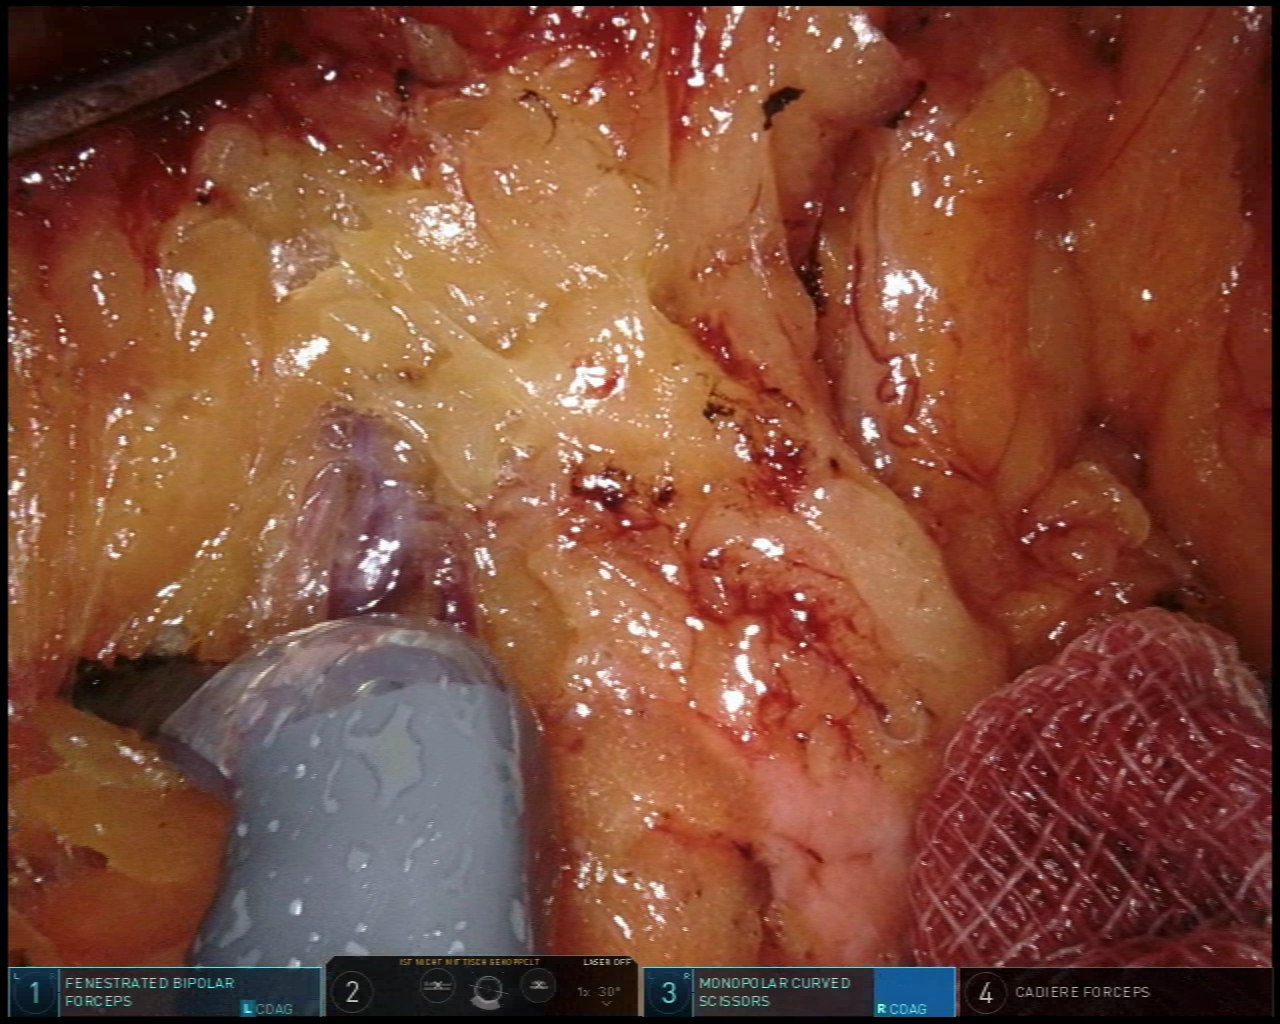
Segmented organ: pancreas
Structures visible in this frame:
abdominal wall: no
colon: no
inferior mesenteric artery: no
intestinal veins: yes
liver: no
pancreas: yes
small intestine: no
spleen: no
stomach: no
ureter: no
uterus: no
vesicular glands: no